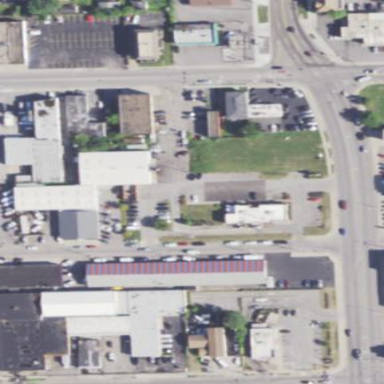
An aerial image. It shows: Retail area.